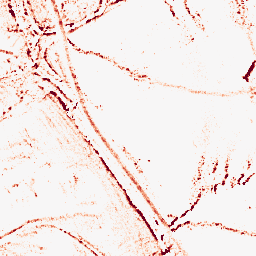
Category: morphological
Decomposition family: morphological_ellipse
Decomposition parameters: operation: opening
width: 5
height: 5
Upsampling method: area
Upsampling parameters: scale: 2
Upsampling scale: 2